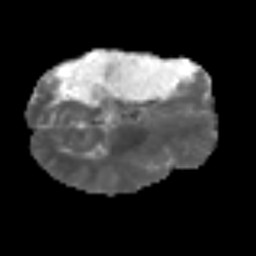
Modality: MD
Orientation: axial
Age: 40
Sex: male
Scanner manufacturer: siemens
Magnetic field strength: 3 T
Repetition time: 3.2 s
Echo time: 0.081 s